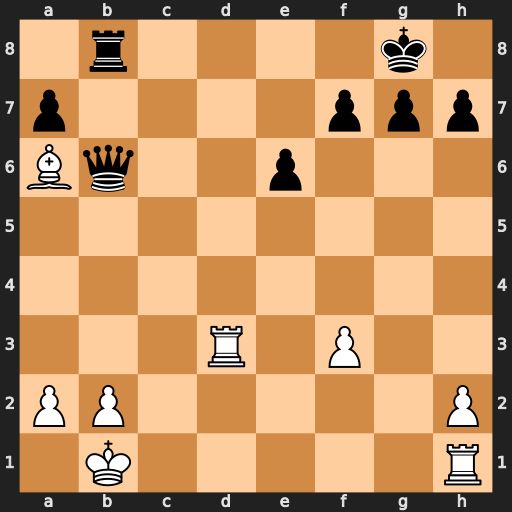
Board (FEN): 1r4k1/p4ppp/Bq2p3/8/8/3R1P2/PP5P/1K5R
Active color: w
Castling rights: -
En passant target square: -
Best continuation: Rb3 Qxb3 axb3